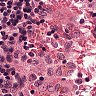
Metastatic tissue present: no